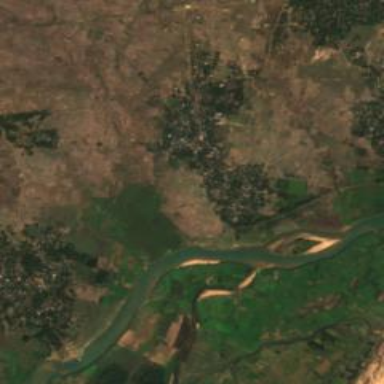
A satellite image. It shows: Beautiful view of river.